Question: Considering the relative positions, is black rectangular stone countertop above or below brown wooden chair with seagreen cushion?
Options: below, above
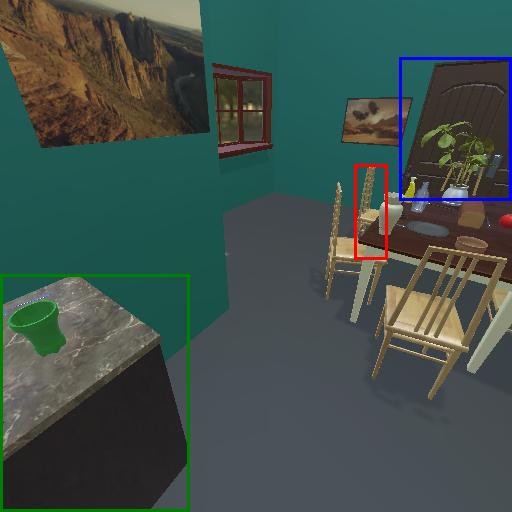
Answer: below